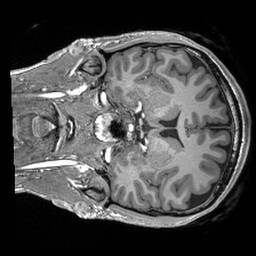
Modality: T1w
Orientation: coronal
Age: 20
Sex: male
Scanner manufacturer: siemens
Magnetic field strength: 3 T
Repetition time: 2.4 s
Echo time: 0.00191 s